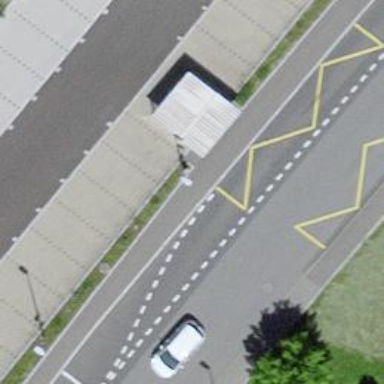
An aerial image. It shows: Platform for public transport with shelter.